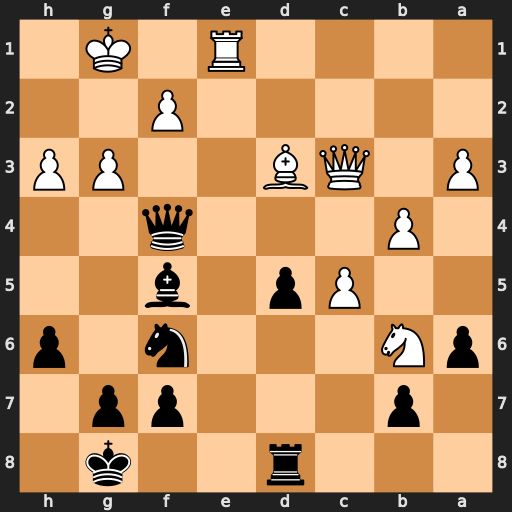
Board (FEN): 3r2k1/1p3pp1/pN3n1p/2Pp1b2/1P3q2/P1QB2PP/5P2/4R1K1
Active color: b
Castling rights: -
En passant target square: -
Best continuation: Qf3 Re3 Qd1+ Qe1 Qxe1+ Rxe1 Bxd3